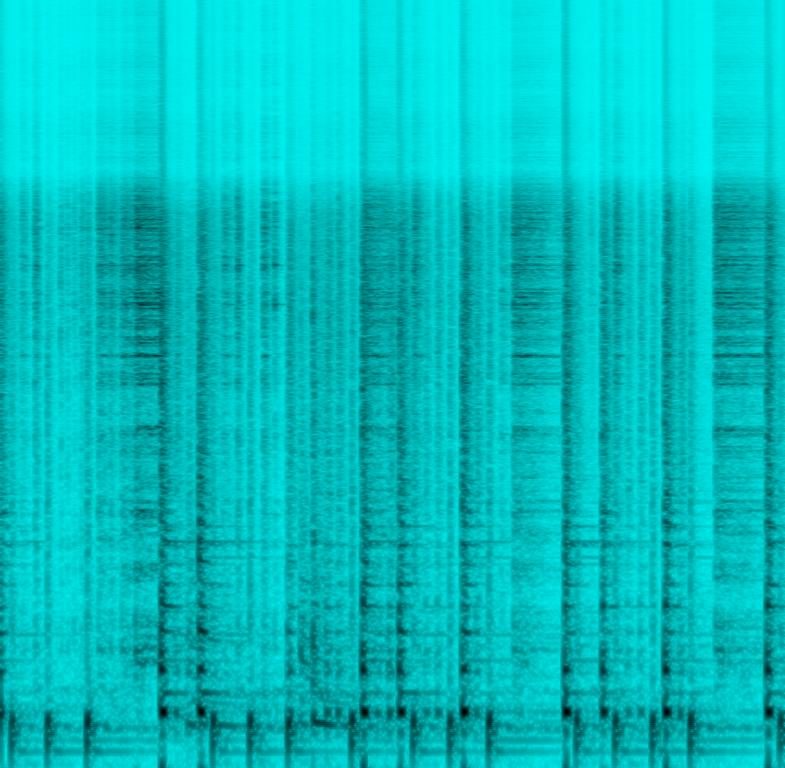
This song features a drum solo being played. The hi-hat, snare, kick and toms are played in this clip. There are no other instruments in this song. There are no voices in this song. This song can be played in an instruction video.